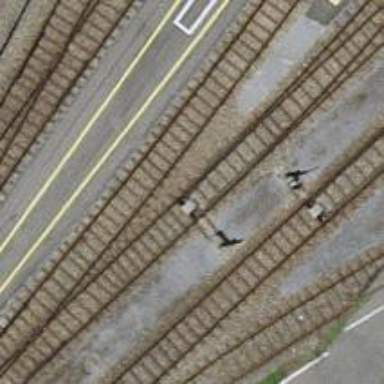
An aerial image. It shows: Railway switch.